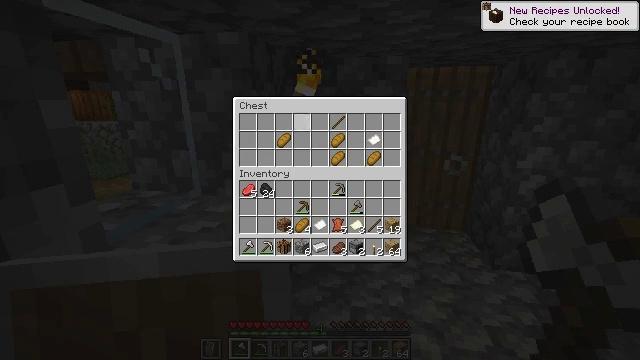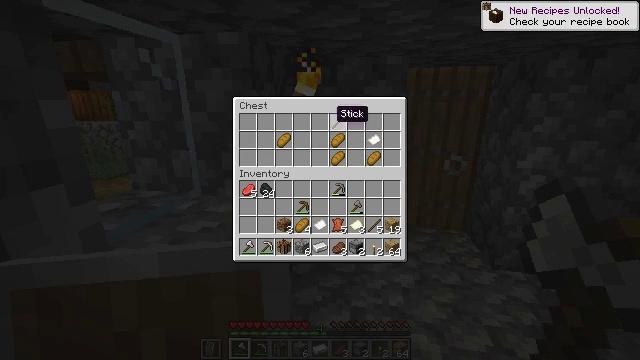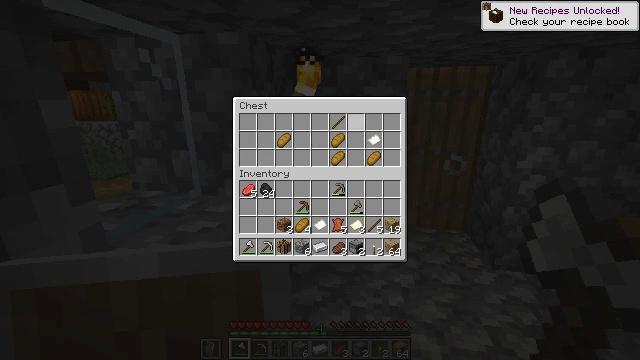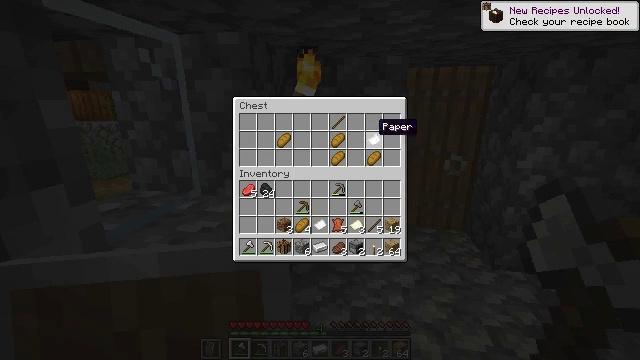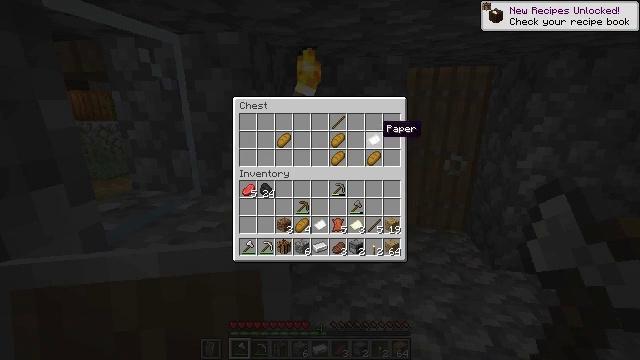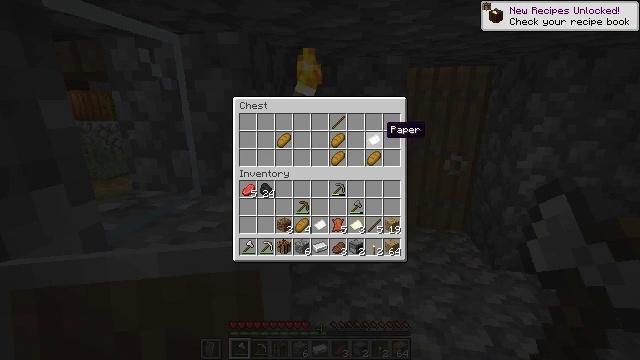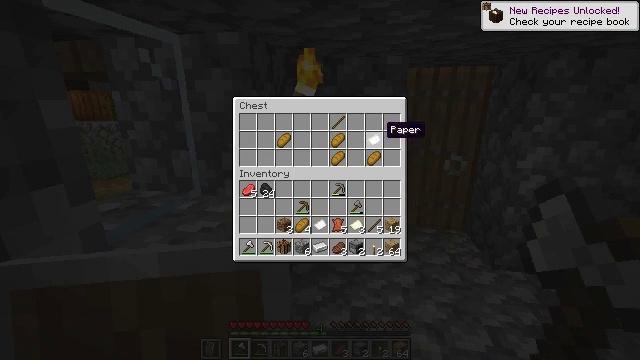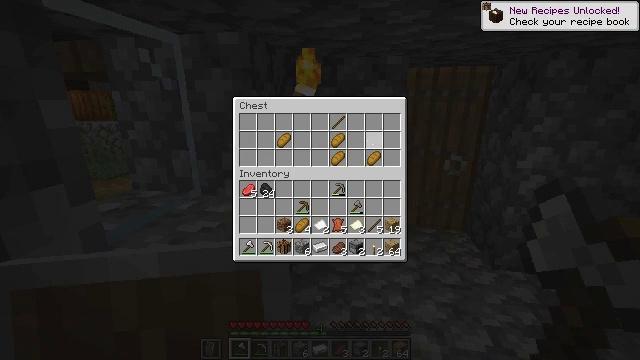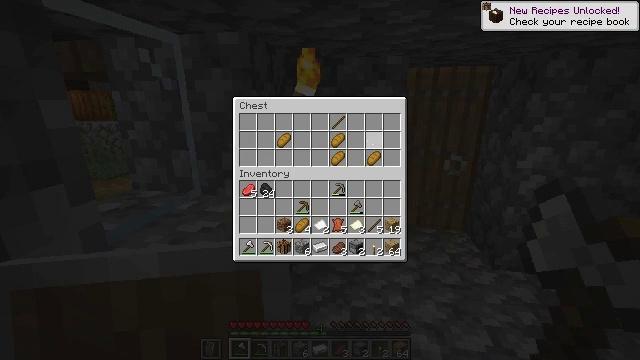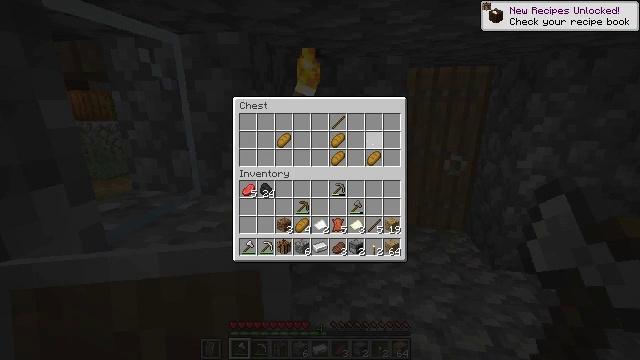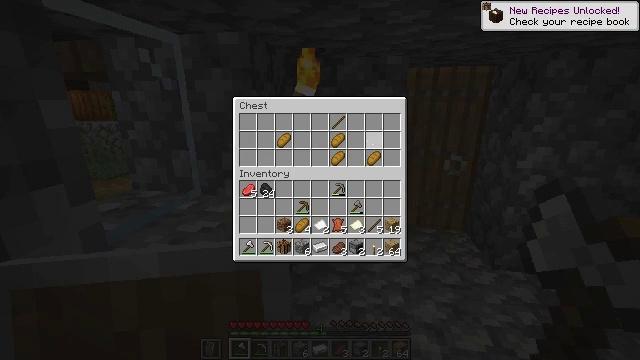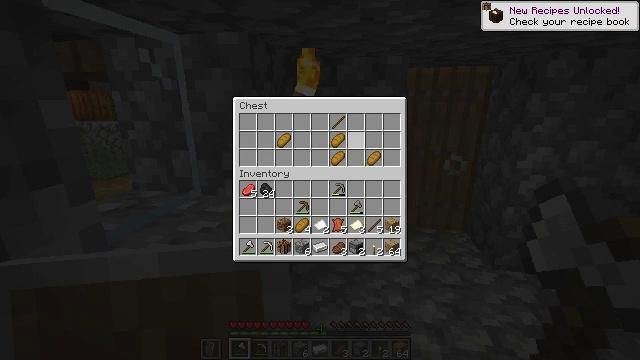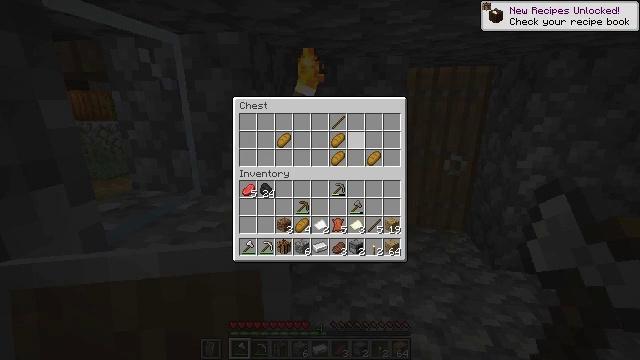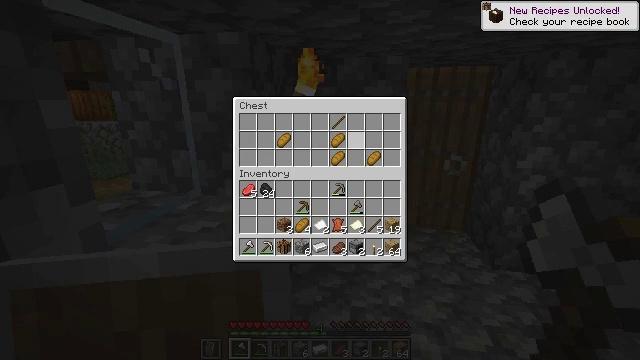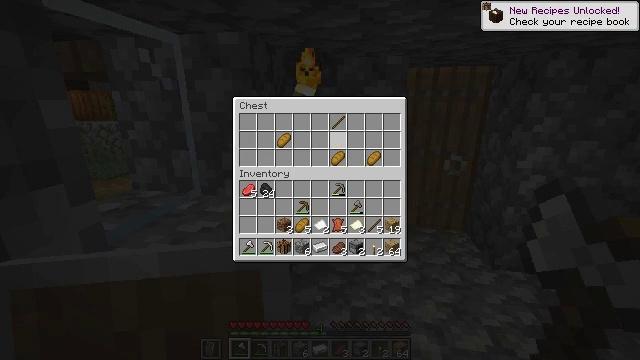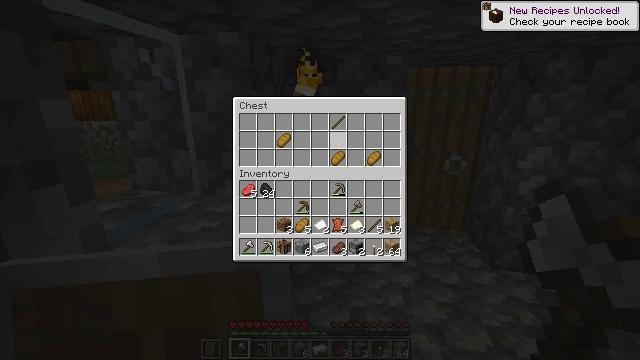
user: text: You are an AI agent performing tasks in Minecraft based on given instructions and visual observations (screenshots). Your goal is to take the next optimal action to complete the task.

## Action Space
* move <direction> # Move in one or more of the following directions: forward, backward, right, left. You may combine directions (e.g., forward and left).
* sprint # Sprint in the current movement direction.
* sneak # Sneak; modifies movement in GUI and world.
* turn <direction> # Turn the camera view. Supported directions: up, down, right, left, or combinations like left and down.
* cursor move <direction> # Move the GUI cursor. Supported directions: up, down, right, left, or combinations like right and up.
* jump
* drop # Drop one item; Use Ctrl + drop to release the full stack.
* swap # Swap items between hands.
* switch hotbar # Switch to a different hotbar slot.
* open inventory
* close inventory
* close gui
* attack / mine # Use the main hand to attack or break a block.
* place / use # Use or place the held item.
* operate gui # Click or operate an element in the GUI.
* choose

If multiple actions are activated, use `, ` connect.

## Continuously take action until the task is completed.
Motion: motion action
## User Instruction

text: Dismantle the blue bed.
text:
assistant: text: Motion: sneak, cursor move right
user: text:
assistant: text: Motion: sneak, cursor move right and down
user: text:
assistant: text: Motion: sneak, cursor move right
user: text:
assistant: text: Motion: sneak
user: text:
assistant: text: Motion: sneak
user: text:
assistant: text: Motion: sneak
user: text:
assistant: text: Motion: sneak, operate gui
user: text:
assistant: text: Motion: sneak, operate gui
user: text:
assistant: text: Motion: sneak
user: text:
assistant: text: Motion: sneak, cursor move left
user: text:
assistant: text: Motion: sneak, cursor move left
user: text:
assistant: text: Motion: sneak
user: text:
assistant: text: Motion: sneak
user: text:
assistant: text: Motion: sneak, operate gui
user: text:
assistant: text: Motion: sneak, operate gui
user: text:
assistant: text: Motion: sneak, cursor move down
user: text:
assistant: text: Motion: sneak
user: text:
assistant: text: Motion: sneak
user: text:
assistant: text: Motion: sneak, operate gui
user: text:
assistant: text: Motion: sneak, operate gui
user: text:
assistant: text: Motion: sneak, operate gui
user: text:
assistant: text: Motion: sneak, cursor move down
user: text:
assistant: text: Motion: sneak
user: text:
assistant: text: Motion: sneak, operate gui
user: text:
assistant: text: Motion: sneak, operate gui
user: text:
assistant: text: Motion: sneak, operate gui
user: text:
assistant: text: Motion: sneak, cursor move right
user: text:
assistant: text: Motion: sneak
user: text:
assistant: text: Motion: sneak
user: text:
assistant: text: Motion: sneak